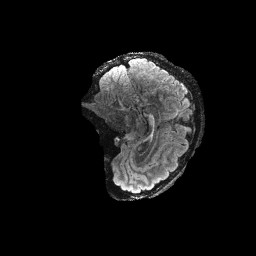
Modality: FLAIR
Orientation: sagittal
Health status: ill
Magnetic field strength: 3 T